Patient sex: M
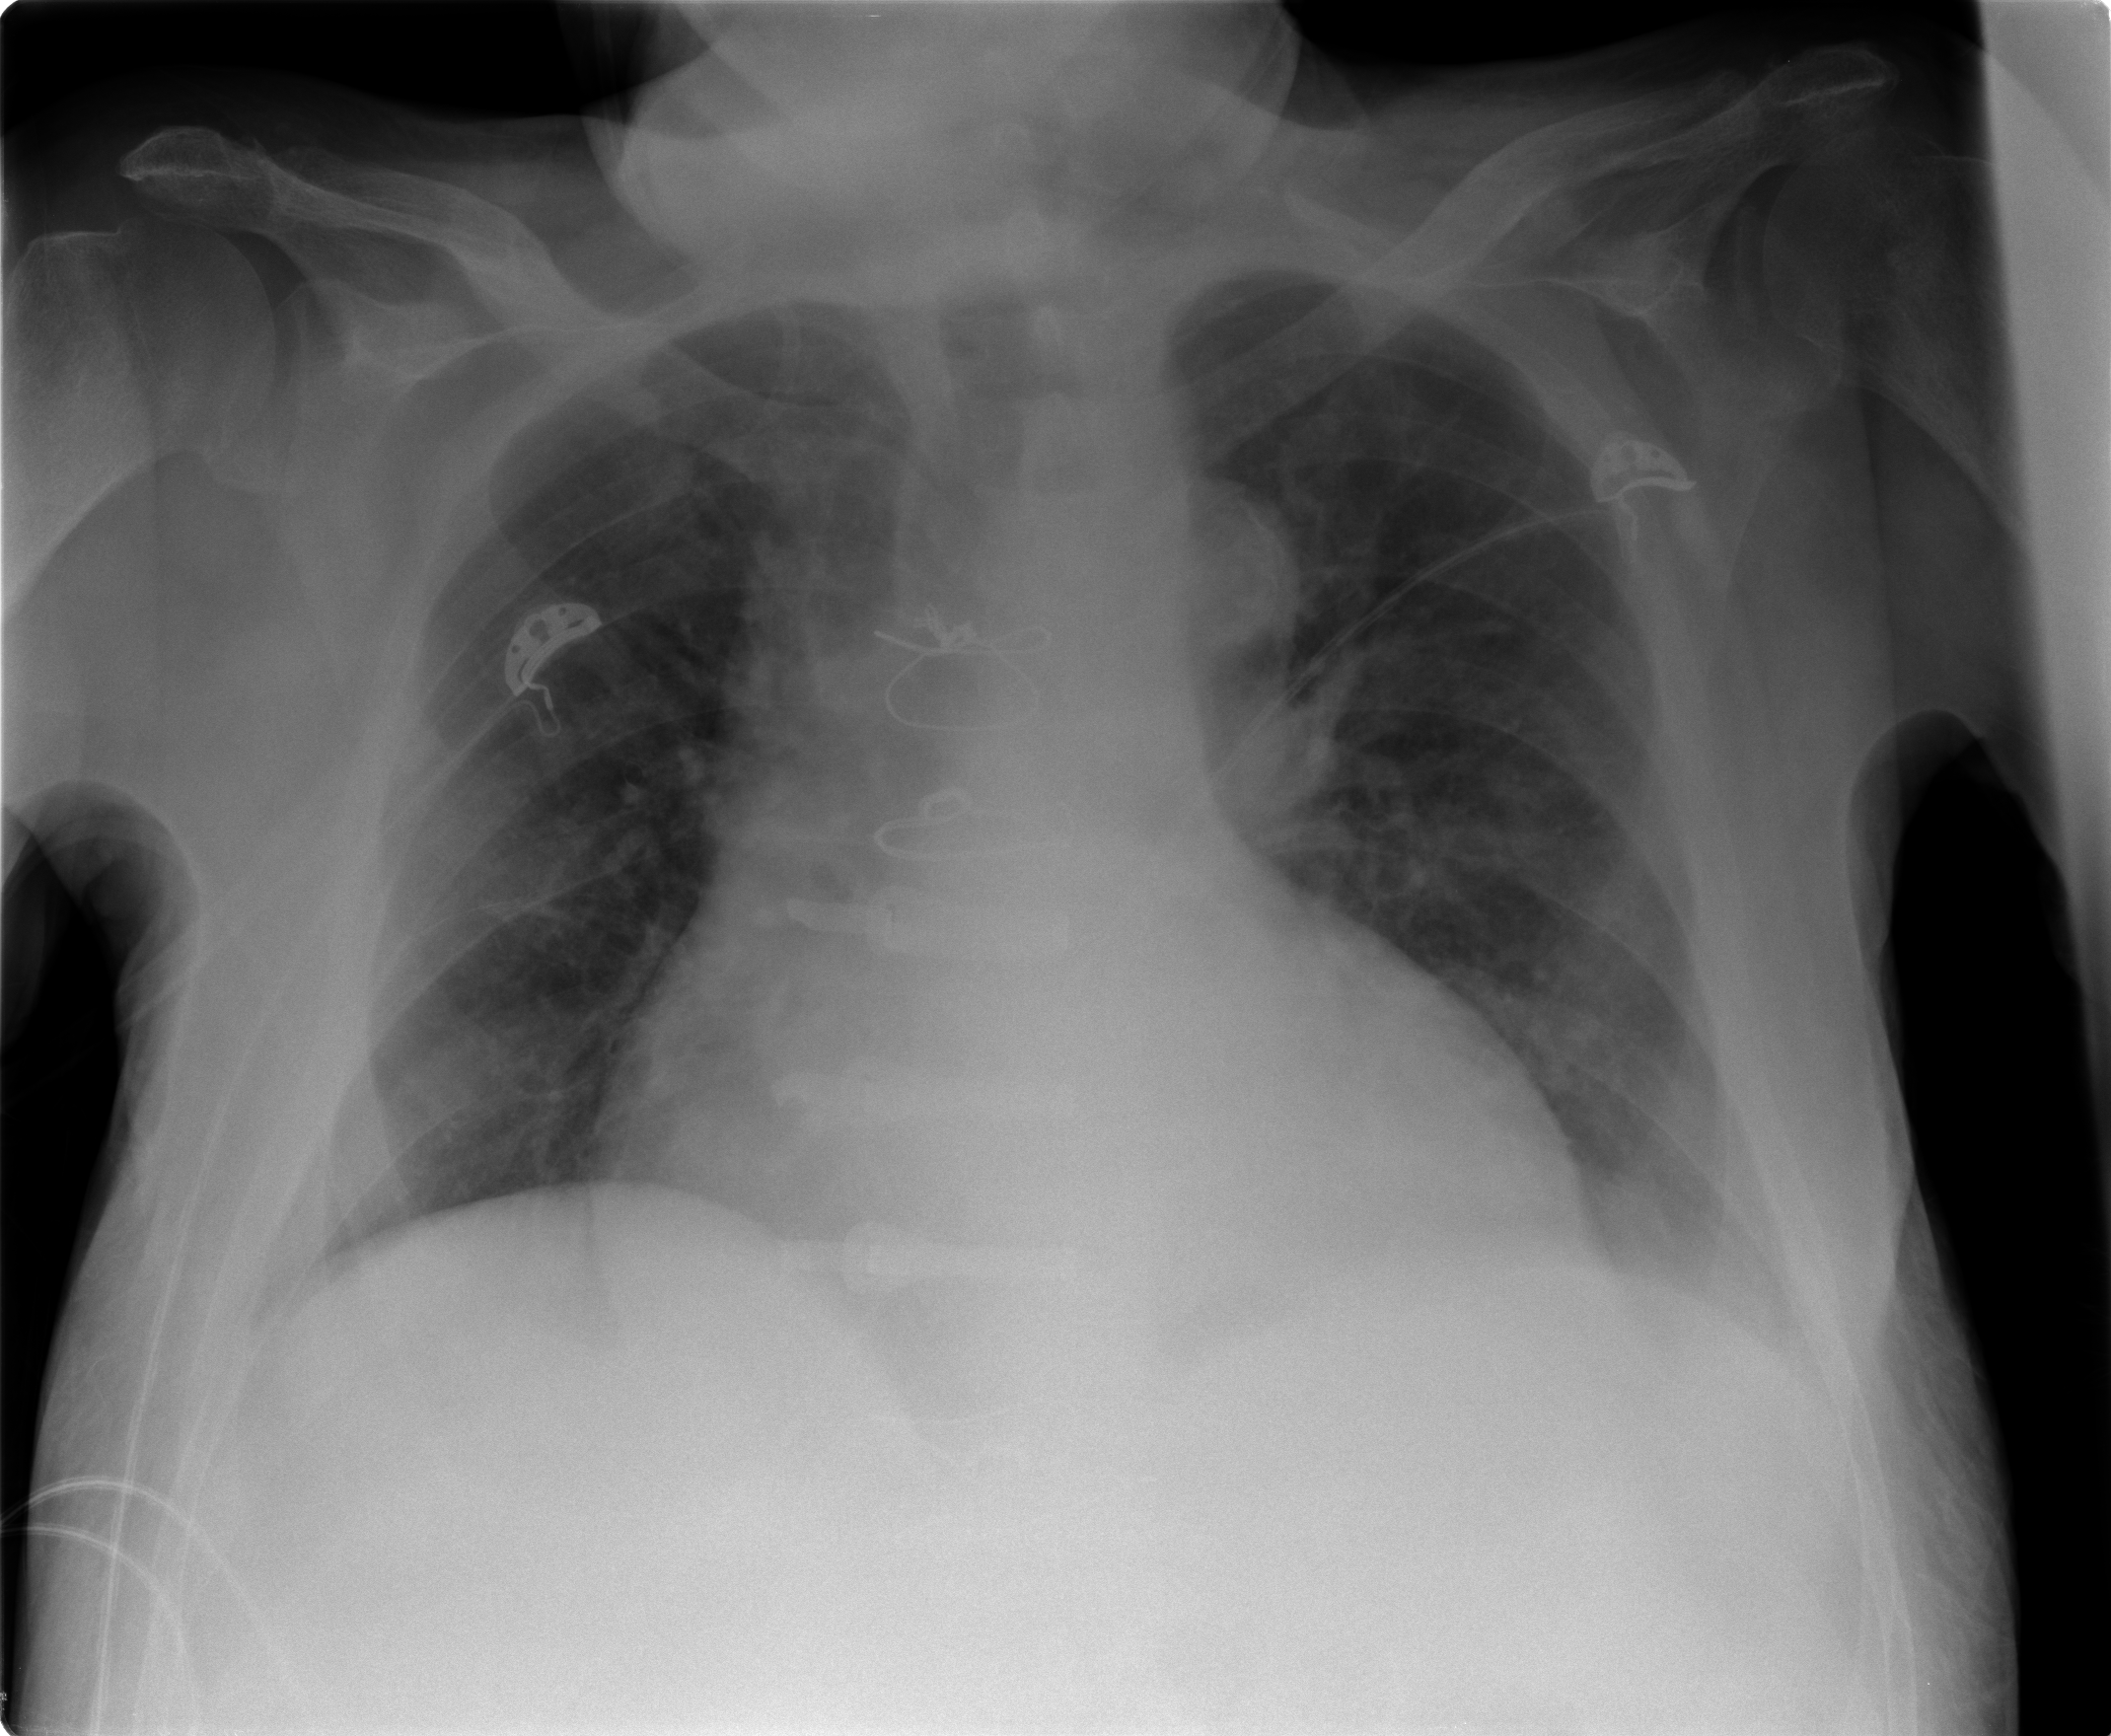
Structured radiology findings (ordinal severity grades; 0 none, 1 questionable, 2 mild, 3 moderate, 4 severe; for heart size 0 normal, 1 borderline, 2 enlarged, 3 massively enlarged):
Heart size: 2
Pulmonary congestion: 2
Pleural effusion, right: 0
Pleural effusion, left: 1
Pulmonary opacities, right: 0
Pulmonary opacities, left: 0
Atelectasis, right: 0
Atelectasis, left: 2